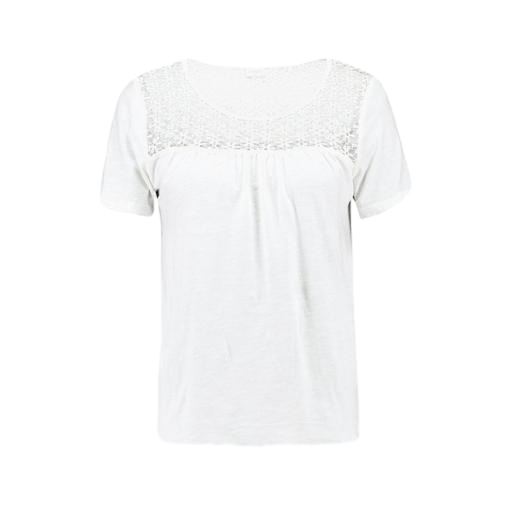
lace-yoke t-shirt, white lace-front jersey top, white lace-yoke top, white background